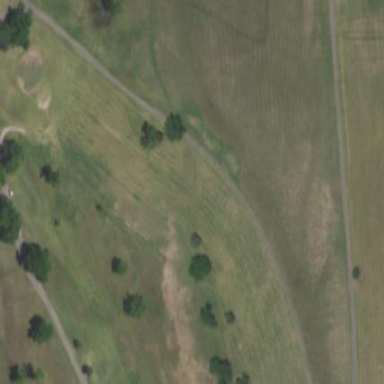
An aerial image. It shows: Scenic golf fairway.